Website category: auto
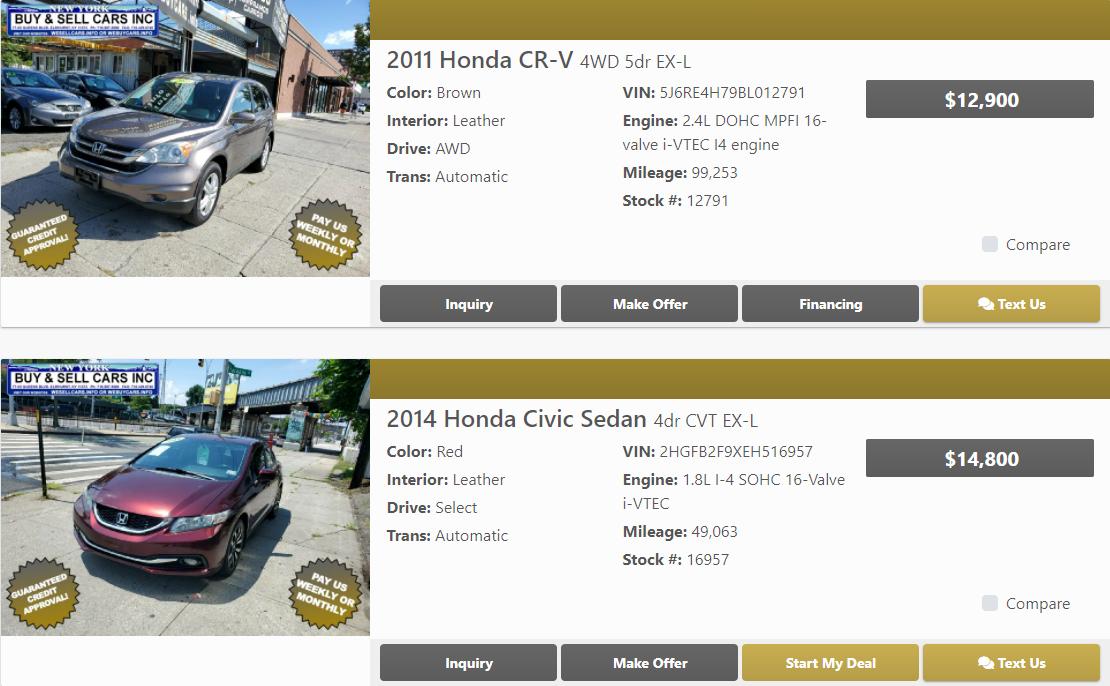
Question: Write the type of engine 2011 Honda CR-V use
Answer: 2.4L DOHC MPFI 16-valve i-VTEC I4 engine

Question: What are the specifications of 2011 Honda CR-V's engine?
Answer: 2.4L DOHC MPFI 16-valve i-VTEC I4 engine

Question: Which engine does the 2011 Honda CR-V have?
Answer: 2.4L DOHC MPFI 16-valve i-VTEC I4 engine

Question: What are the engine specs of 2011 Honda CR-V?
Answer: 2.4L DOHC MPFI 16-valve i-VTEC I4 engine

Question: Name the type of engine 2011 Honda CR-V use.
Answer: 2.4L DOHC MPFI 16-valve i-VTEC I4 engine

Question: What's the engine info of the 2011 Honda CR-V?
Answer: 2.4L DOHC MPFI 16-valve i-VTEC I4 engine

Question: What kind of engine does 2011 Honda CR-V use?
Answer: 2.4L DOHC MPFI 16-valve i-VTEC I4 engine

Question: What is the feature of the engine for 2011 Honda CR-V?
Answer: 2.4L DOHC MPFI 16-valve i-VTEC I4 engine

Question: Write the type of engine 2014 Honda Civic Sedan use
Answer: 1.8L I-4 SOHC 16-Valve i-VTEC

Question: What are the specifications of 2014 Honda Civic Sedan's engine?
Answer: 1.8L I-4 SOHC 16-Valve i-VTEC

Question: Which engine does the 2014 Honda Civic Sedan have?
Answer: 1.8L I-4 SOHC 16-Valve i-VTEC

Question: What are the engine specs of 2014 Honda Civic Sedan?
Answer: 1.8L I-4 SOHC 16-Valve i-VTEC

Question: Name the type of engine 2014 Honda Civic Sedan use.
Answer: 1.8L I-4 SOHC 16-Valve i-VTEC

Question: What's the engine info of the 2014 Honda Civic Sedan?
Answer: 1.8L I-4 SOHC 16-Valve i-VTEC

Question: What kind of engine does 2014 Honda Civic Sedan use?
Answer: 1.8L I-4 SOHC 16-Valve i-VTEC

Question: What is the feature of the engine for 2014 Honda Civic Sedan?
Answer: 1.8L I-4 SOHC 16-Valve i-VTEC

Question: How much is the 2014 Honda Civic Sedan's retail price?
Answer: $14,800

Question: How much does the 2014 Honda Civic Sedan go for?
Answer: $14,800

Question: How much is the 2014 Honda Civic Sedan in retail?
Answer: $14,800

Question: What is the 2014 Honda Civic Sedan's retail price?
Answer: $14,800

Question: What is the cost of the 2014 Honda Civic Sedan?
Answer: $14,800

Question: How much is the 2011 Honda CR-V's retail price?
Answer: $12,900

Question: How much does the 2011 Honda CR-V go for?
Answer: $12,900

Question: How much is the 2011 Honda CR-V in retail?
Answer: $12,900

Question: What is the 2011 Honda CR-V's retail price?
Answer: $12,900

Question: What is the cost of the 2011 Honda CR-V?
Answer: $12,900

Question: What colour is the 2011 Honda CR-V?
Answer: Brown

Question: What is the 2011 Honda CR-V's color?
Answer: Brown

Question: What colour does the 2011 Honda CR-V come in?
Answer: Brown

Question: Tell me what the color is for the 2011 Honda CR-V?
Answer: Brown

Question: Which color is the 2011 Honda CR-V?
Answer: Brown

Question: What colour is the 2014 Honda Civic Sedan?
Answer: Red

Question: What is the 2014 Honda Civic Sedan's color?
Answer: Red

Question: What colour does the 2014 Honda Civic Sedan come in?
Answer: Red

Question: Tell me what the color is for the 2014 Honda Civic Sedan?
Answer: Red

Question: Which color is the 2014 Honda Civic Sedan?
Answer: Red

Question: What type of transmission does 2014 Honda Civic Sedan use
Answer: Automatic

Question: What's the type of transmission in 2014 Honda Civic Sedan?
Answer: Automatic

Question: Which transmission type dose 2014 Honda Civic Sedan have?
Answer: Automatic

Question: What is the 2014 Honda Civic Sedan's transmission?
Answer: Automatic

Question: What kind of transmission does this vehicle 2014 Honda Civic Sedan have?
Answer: Automatic

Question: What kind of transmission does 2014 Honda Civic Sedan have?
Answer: Automatic

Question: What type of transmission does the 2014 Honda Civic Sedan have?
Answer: Automatic

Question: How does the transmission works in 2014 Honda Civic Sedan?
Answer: Automatic

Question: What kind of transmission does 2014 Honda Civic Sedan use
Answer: Automatic

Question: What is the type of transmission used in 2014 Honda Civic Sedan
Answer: Automatic

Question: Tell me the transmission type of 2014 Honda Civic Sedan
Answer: Automatic

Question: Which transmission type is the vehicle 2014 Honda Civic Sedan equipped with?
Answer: Automatic

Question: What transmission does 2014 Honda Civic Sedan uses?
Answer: Automatic

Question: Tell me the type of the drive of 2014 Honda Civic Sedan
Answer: Select

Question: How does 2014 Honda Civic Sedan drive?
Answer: Select

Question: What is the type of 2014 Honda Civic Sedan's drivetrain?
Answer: Select

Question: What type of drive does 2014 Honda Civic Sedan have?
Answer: Select

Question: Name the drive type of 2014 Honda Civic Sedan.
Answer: Select

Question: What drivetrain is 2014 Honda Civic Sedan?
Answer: Select

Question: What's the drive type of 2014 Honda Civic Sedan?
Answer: Select

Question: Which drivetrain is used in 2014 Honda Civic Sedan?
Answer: Select

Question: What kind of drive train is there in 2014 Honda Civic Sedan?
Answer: Select

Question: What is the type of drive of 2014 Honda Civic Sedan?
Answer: Select

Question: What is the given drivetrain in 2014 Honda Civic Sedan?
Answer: Select

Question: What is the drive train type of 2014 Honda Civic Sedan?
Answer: Select

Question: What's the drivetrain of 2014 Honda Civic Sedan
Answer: Select

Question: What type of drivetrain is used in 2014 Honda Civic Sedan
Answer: Select

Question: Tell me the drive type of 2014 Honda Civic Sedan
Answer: Select